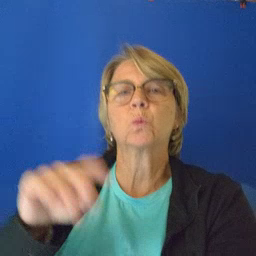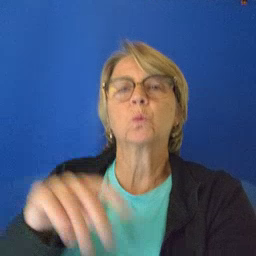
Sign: blue